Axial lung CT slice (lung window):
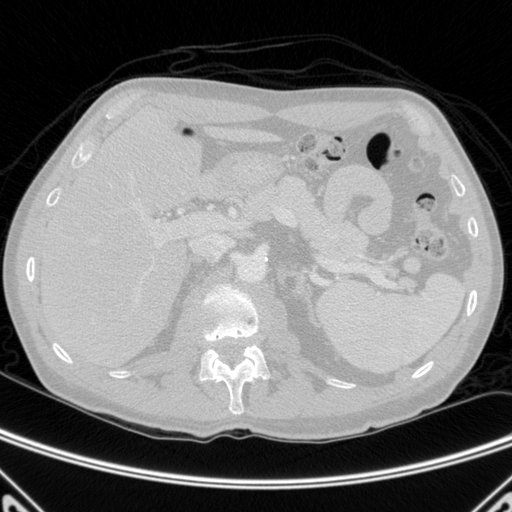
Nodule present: no